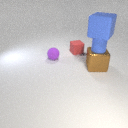
large brown metal cube below large blue rubber cube